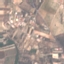
Land use / land cover: PermanentCrop